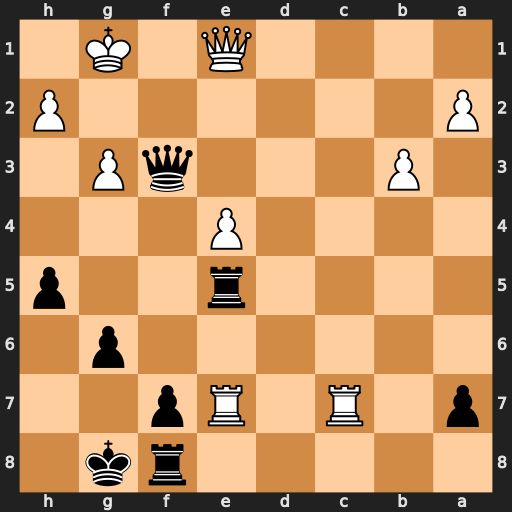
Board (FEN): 5rk1/p1R1Rp2/6p1/4r2p/4P3/1P3qP1/P6P/4Q1K1
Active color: b
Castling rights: -
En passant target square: -
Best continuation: Rxe7 Rxe7 Rd8